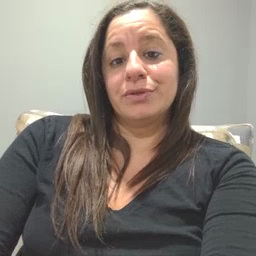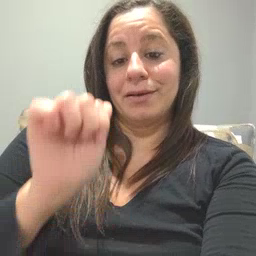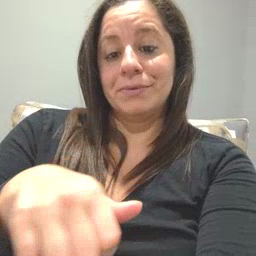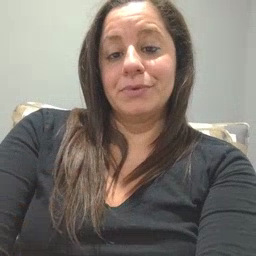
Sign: can